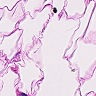
Metastatic tissue present: no